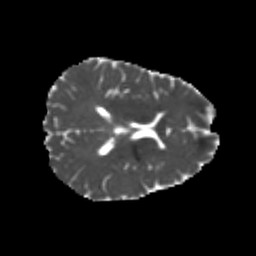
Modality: MD
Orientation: axial
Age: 22
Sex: female
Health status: healthy
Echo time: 0.074 s